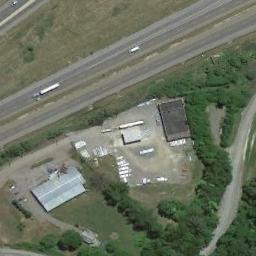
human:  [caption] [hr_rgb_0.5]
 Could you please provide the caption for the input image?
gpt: A straight freeway is a wasteland on one side and on the other side are some trees and houses .

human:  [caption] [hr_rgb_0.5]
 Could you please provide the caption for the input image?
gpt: There are many cars on the lower left side of the highway .

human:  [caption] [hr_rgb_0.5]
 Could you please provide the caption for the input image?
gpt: The freeway is between the bare land and some houses .

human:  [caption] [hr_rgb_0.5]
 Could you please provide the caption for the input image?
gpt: There are large green lawns and trees around the freeway, There are many cars on the freeway, And there are several buildings next to the freeway .

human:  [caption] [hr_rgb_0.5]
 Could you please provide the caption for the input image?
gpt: There are green lawns and some green trees and buildings beside the freeway .